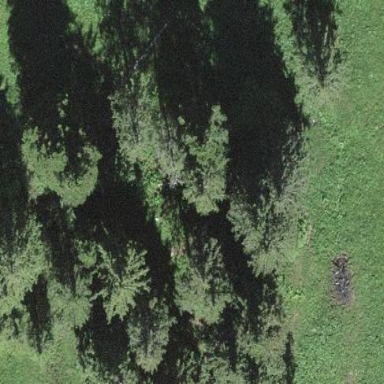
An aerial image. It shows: Forest area.